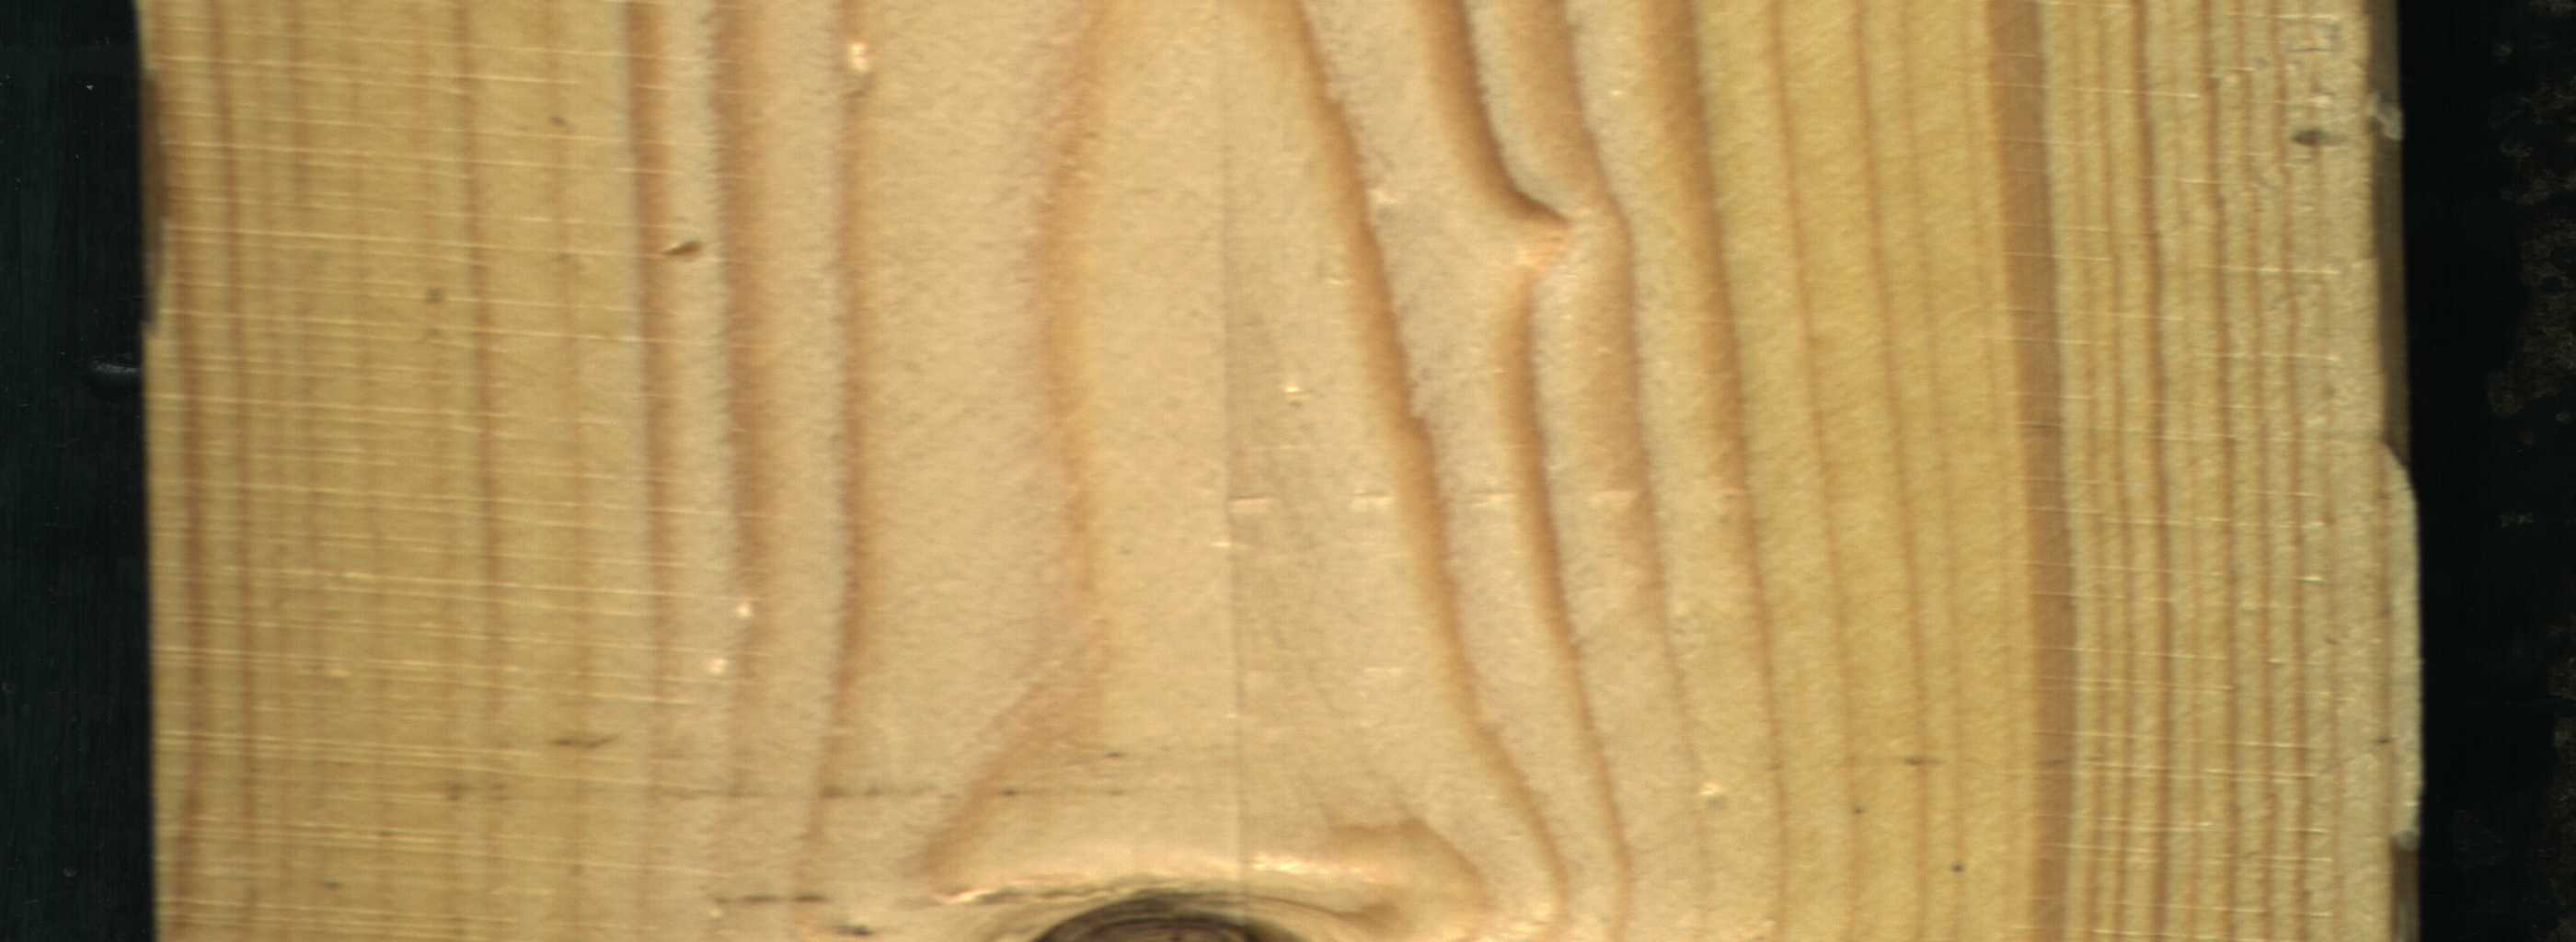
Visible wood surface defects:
Dead_Knot